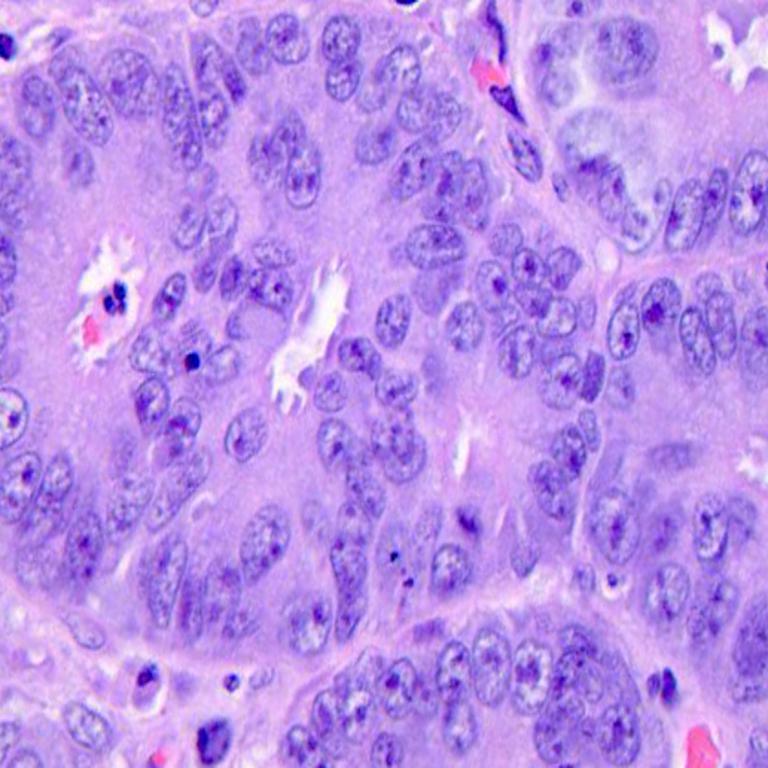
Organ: colon
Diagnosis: adenocarcinomas